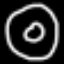
Label: donut